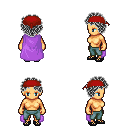
a pixel art fantasy rpg character, female body template, human, tanned skin, lavender cape, teal pants, gray curly afro hairstyle, red bandana, ghillies, four views (front, back, left, right), 2x2 character sprite sheet, small pixel art, hard edges, no anti-aliasing